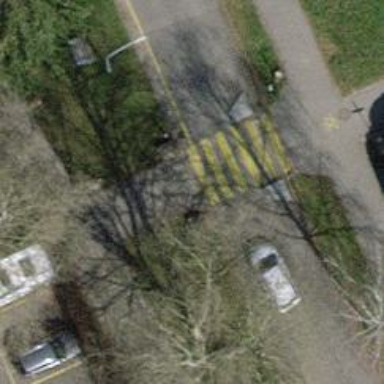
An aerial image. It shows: Uncontrolled zebra crossing with choker for traffic calming.